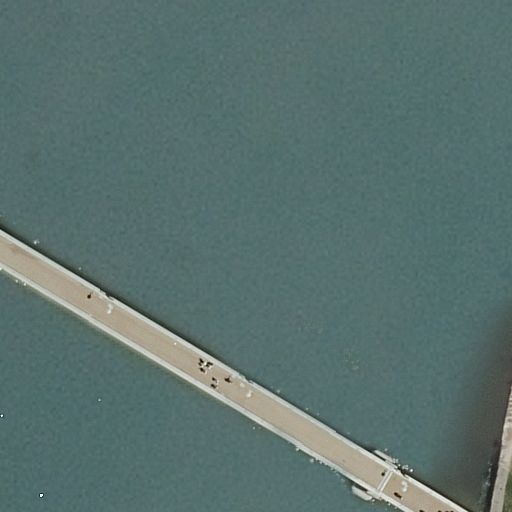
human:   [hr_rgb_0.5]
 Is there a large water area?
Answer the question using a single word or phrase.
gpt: yes

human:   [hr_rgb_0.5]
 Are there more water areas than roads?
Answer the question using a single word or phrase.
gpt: no

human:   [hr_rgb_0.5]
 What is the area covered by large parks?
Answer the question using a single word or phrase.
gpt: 8848m2

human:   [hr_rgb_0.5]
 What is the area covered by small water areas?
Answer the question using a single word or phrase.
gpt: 0m2

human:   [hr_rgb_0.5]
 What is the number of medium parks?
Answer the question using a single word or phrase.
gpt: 0

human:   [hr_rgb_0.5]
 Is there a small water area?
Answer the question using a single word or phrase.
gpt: no

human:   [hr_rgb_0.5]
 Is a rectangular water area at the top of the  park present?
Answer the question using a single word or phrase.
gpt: no

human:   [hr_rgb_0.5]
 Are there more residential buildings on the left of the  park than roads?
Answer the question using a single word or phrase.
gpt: no

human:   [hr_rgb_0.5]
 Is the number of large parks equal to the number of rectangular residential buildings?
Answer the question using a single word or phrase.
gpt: no

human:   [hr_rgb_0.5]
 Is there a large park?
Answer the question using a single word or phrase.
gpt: yes

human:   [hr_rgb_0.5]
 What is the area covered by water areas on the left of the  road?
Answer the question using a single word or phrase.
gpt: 0m2

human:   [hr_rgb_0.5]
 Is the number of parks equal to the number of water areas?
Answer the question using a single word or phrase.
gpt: yes

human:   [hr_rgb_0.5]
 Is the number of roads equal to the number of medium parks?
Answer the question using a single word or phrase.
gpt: no

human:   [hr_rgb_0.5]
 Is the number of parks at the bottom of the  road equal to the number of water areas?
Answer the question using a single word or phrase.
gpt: no

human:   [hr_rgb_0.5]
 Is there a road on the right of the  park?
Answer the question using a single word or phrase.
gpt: no

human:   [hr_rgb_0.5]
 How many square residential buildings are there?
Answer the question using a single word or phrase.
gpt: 0

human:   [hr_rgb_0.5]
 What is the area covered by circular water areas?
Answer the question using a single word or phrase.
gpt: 0m2

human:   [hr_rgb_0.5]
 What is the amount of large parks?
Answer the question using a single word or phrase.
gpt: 1

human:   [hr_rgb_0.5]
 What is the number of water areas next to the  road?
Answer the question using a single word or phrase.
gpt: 1

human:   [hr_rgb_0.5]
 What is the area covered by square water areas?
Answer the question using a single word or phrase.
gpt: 0m2

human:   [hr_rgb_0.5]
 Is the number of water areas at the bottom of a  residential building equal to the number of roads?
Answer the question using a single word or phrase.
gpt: no

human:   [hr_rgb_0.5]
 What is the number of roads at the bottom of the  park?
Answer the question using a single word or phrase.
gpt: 0

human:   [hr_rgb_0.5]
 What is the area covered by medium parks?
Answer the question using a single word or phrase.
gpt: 0m2

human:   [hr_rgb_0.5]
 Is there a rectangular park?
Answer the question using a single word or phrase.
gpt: yes

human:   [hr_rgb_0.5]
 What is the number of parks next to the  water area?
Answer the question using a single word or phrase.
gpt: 1

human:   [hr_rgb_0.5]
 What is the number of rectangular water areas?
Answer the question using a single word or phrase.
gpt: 1

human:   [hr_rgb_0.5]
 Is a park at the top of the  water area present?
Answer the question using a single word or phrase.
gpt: no

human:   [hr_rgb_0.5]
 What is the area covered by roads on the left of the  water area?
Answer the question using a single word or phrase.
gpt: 0m2

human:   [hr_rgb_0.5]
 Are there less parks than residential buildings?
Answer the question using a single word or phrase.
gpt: no

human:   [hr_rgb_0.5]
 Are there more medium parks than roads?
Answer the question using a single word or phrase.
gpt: no

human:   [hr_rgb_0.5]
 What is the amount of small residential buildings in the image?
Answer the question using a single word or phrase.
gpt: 0

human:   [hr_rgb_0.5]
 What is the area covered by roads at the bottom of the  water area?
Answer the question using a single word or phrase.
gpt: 0m2

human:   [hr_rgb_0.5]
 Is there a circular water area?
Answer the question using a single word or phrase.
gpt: no

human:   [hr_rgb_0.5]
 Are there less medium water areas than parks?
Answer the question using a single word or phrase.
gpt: yes

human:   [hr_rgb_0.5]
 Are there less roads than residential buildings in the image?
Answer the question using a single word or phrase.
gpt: no

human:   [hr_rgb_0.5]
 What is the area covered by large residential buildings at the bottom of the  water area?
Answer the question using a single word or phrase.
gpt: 0m2